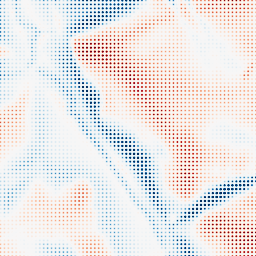
Category: multiscale
Decomposition family: dog_multiscale
Decomposition parameters: sigma_ratio: 2
n_scales: 3
base_sigma: 2
Upsampling method: sinc_blackman
Upsampling parameters: scale: 8
kernel_size: 4
Upsampling scale: 8